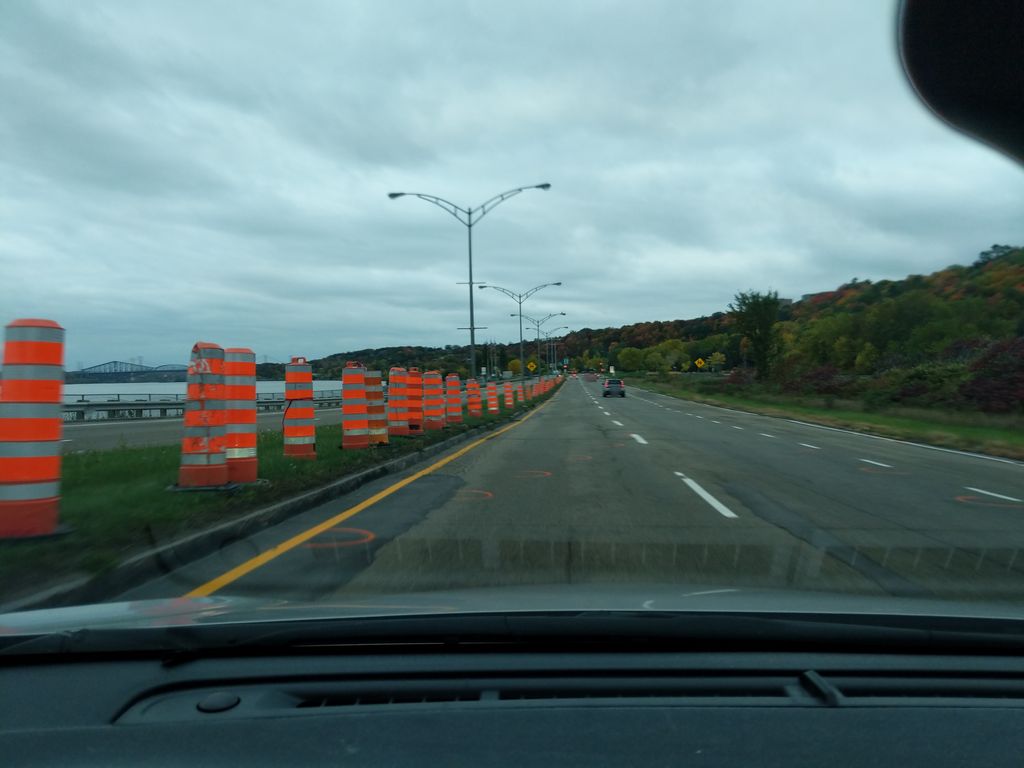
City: quebec_city